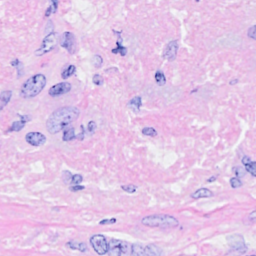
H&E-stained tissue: Breast